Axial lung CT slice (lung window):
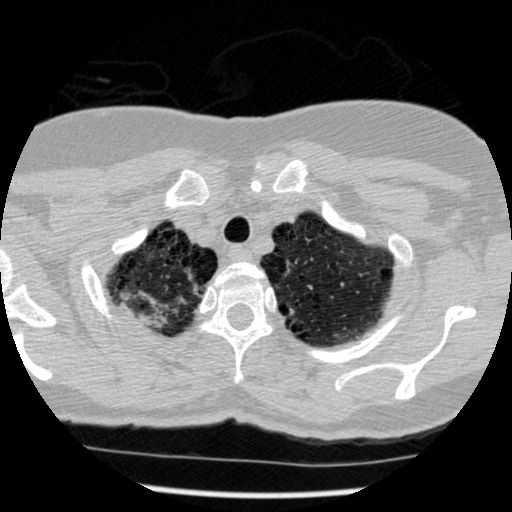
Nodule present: no